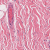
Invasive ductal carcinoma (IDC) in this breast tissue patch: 0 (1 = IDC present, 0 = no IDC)